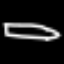
Label: pencil